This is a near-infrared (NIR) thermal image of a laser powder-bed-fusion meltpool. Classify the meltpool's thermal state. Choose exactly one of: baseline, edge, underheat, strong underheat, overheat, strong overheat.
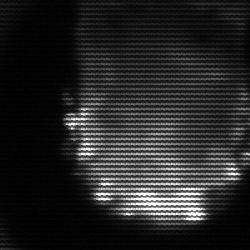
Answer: baseline